Question: Can't get to show properly my 'h2' title when to large

CSS:
'''
.column li{
float: left;
width: 200px;
min-width: 150px;
margin: 5px auto;
display: inline;
}
.column li .block {
height: 200px;
margin-left: 5px;
margin-right: 5px;
padding: 20px;
font-size: 1em;
background-color: #ccc;
white-space:nowrap;
text-overflow:ellipsis;
overflow:hidden;
border: 1px solid black;
}
.column li .block a img {
width: 89%;
padding: 5%;
border: 2px solid white;
margin: 0 auto;
display: block;
background: white;
}
.column li .block h2{ font-size: 1.1em; margin: 10px 0 20px 0; border: 1px solid green; }
.column li .block h2 a{ color: #000000; }
'''
What am I doing wrong?
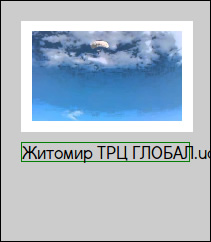
Answer: Well, I'm guessing... Since the rule with 'text-overflow: ellipsis' also has 'height: 200px', it's not the actual element that the text is in, but rather the bounding box with gray background.
'text-overflow' and 'overflow' are , which means that if you want them to apply to the text, it must be defined on the element containing the text, not a parent element.
In other words:
'''
.column li .block h2
{
font-size: 1.1em;
margin: 10px 0 20px 0;
border: 1px solid green;
text-overflow: ellipsis; /* <---- */
overflow: hidden; /* <---- */
white-space: nowrap; /* This one is inherited, but for consistency's
sake, you may want to move it */
}
'''
If you need a multiple line box with an ellipsis at the end of the last line, that's not currently possible without javascript. Have a look at <URL>.